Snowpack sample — Loveland Pass, Silver Plume, Colorado, USA (1/12/25, 11:40 AM MST)
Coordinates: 39.66, -105.88
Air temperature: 7 °F
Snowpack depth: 140 cm
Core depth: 10 cm
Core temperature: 41 °F
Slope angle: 11°, slope face: 30°
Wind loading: high
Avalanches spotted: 2
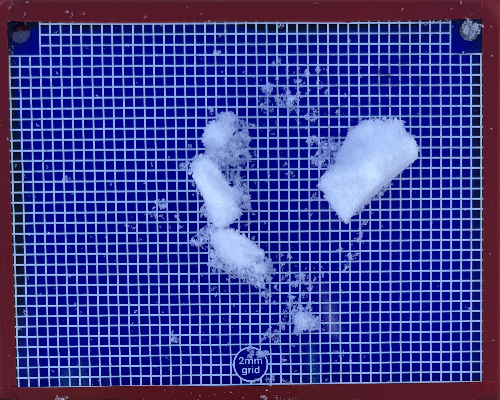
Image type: profile
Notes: Pilot using slightly modified coring method that took too large segment for snow profile picturing, advised not to use in higher level models. Two avalanche on south face nearby, partially cloudy with light snow in the last 24 hours. Lots of wind loading on eastern features.